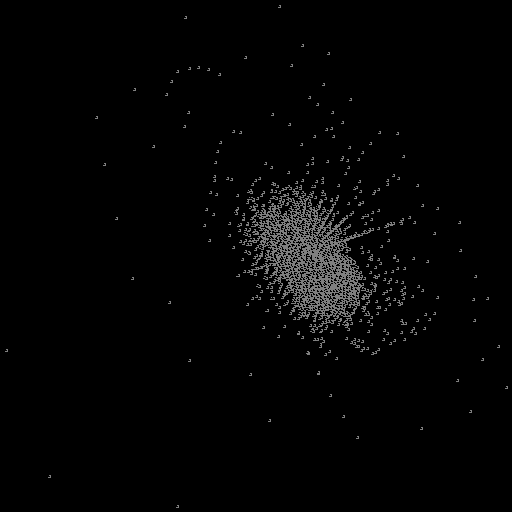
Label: supernova